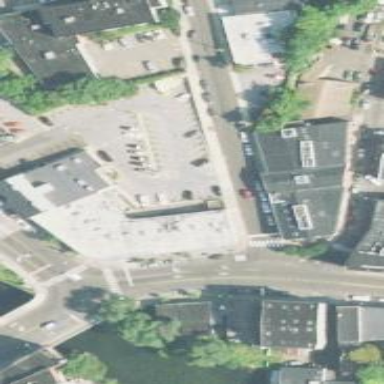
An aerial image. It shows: Part of building.